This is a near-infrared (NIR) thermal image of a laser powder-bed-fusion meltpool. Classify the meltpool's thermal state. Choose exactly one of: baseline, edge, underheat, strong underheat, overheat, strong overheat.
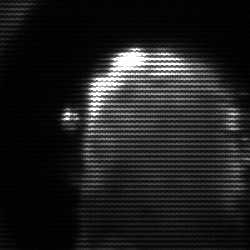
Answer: baseline